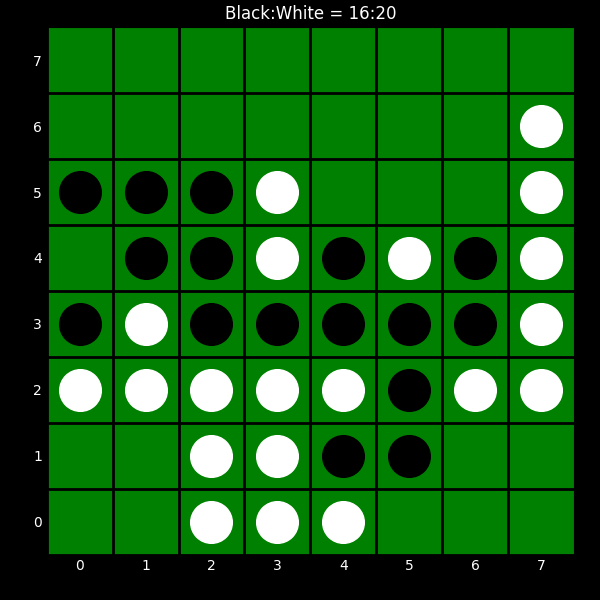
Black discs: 16
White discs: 20